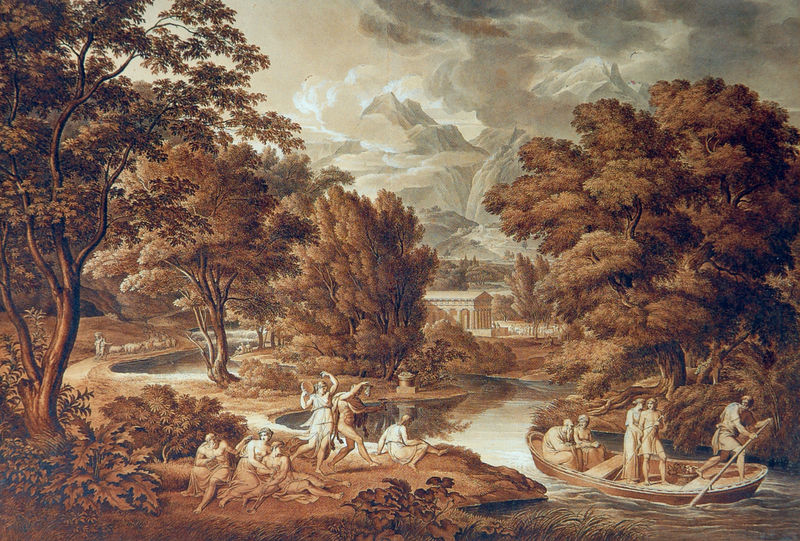
Titel: Das Goldene Zeitalter
Künstler: Joseph Anton Koch
Standort: Wien
Institution: Graphische Sammlung Albertina
Schlagwörter: baum, berg, blau, felsen, gewitter, himmel, laub, mann, wasser, weiß, wolken, baden, badende, bäume, fluss, frauen, landschaft, menschen, see, sitzen, stadt, ufer, braun, damen, frau, grau, männer, säulen, haus, park, tiere, weg, wiese, wolke, symbolismus, tanz, teppich, mensch, bach, natur, spiegelung, wind, pfad, insel, tanzen, tänzerin, wald, boot, kahn, paddel, ruder, farbig, schiff, berge, fels, gebirge, steinf, herde, herbst, idylle, kutsche, grisaille, sturm, unwetter, ruderer, rudern, vergnügen, freude, regen, spiel, antike, bedrohung, singen, antik, götter, zeus, griechisch, musen, nymphen, griechenland, tempel, eichen, schafe, hirte, schäfer, ziege, tänzer, athen, arkanthus, paare, bootsfahrt, staken, flußfahrt, gondel, ideallandschaft, lorrain, idealladschat, mänade, mänaden, propotionen